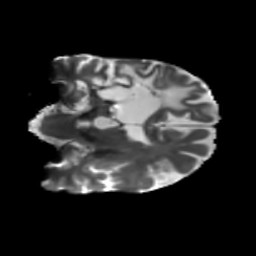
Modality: T2w
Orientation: coronal
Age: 57
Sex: male
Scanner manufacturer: siemens
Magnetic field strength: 3 T
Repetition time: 5.25 s
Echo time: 0.08 s